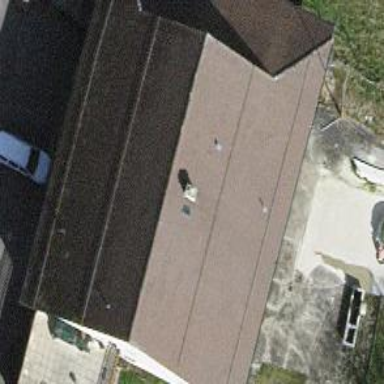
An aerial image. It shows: Simple house.